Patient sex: F
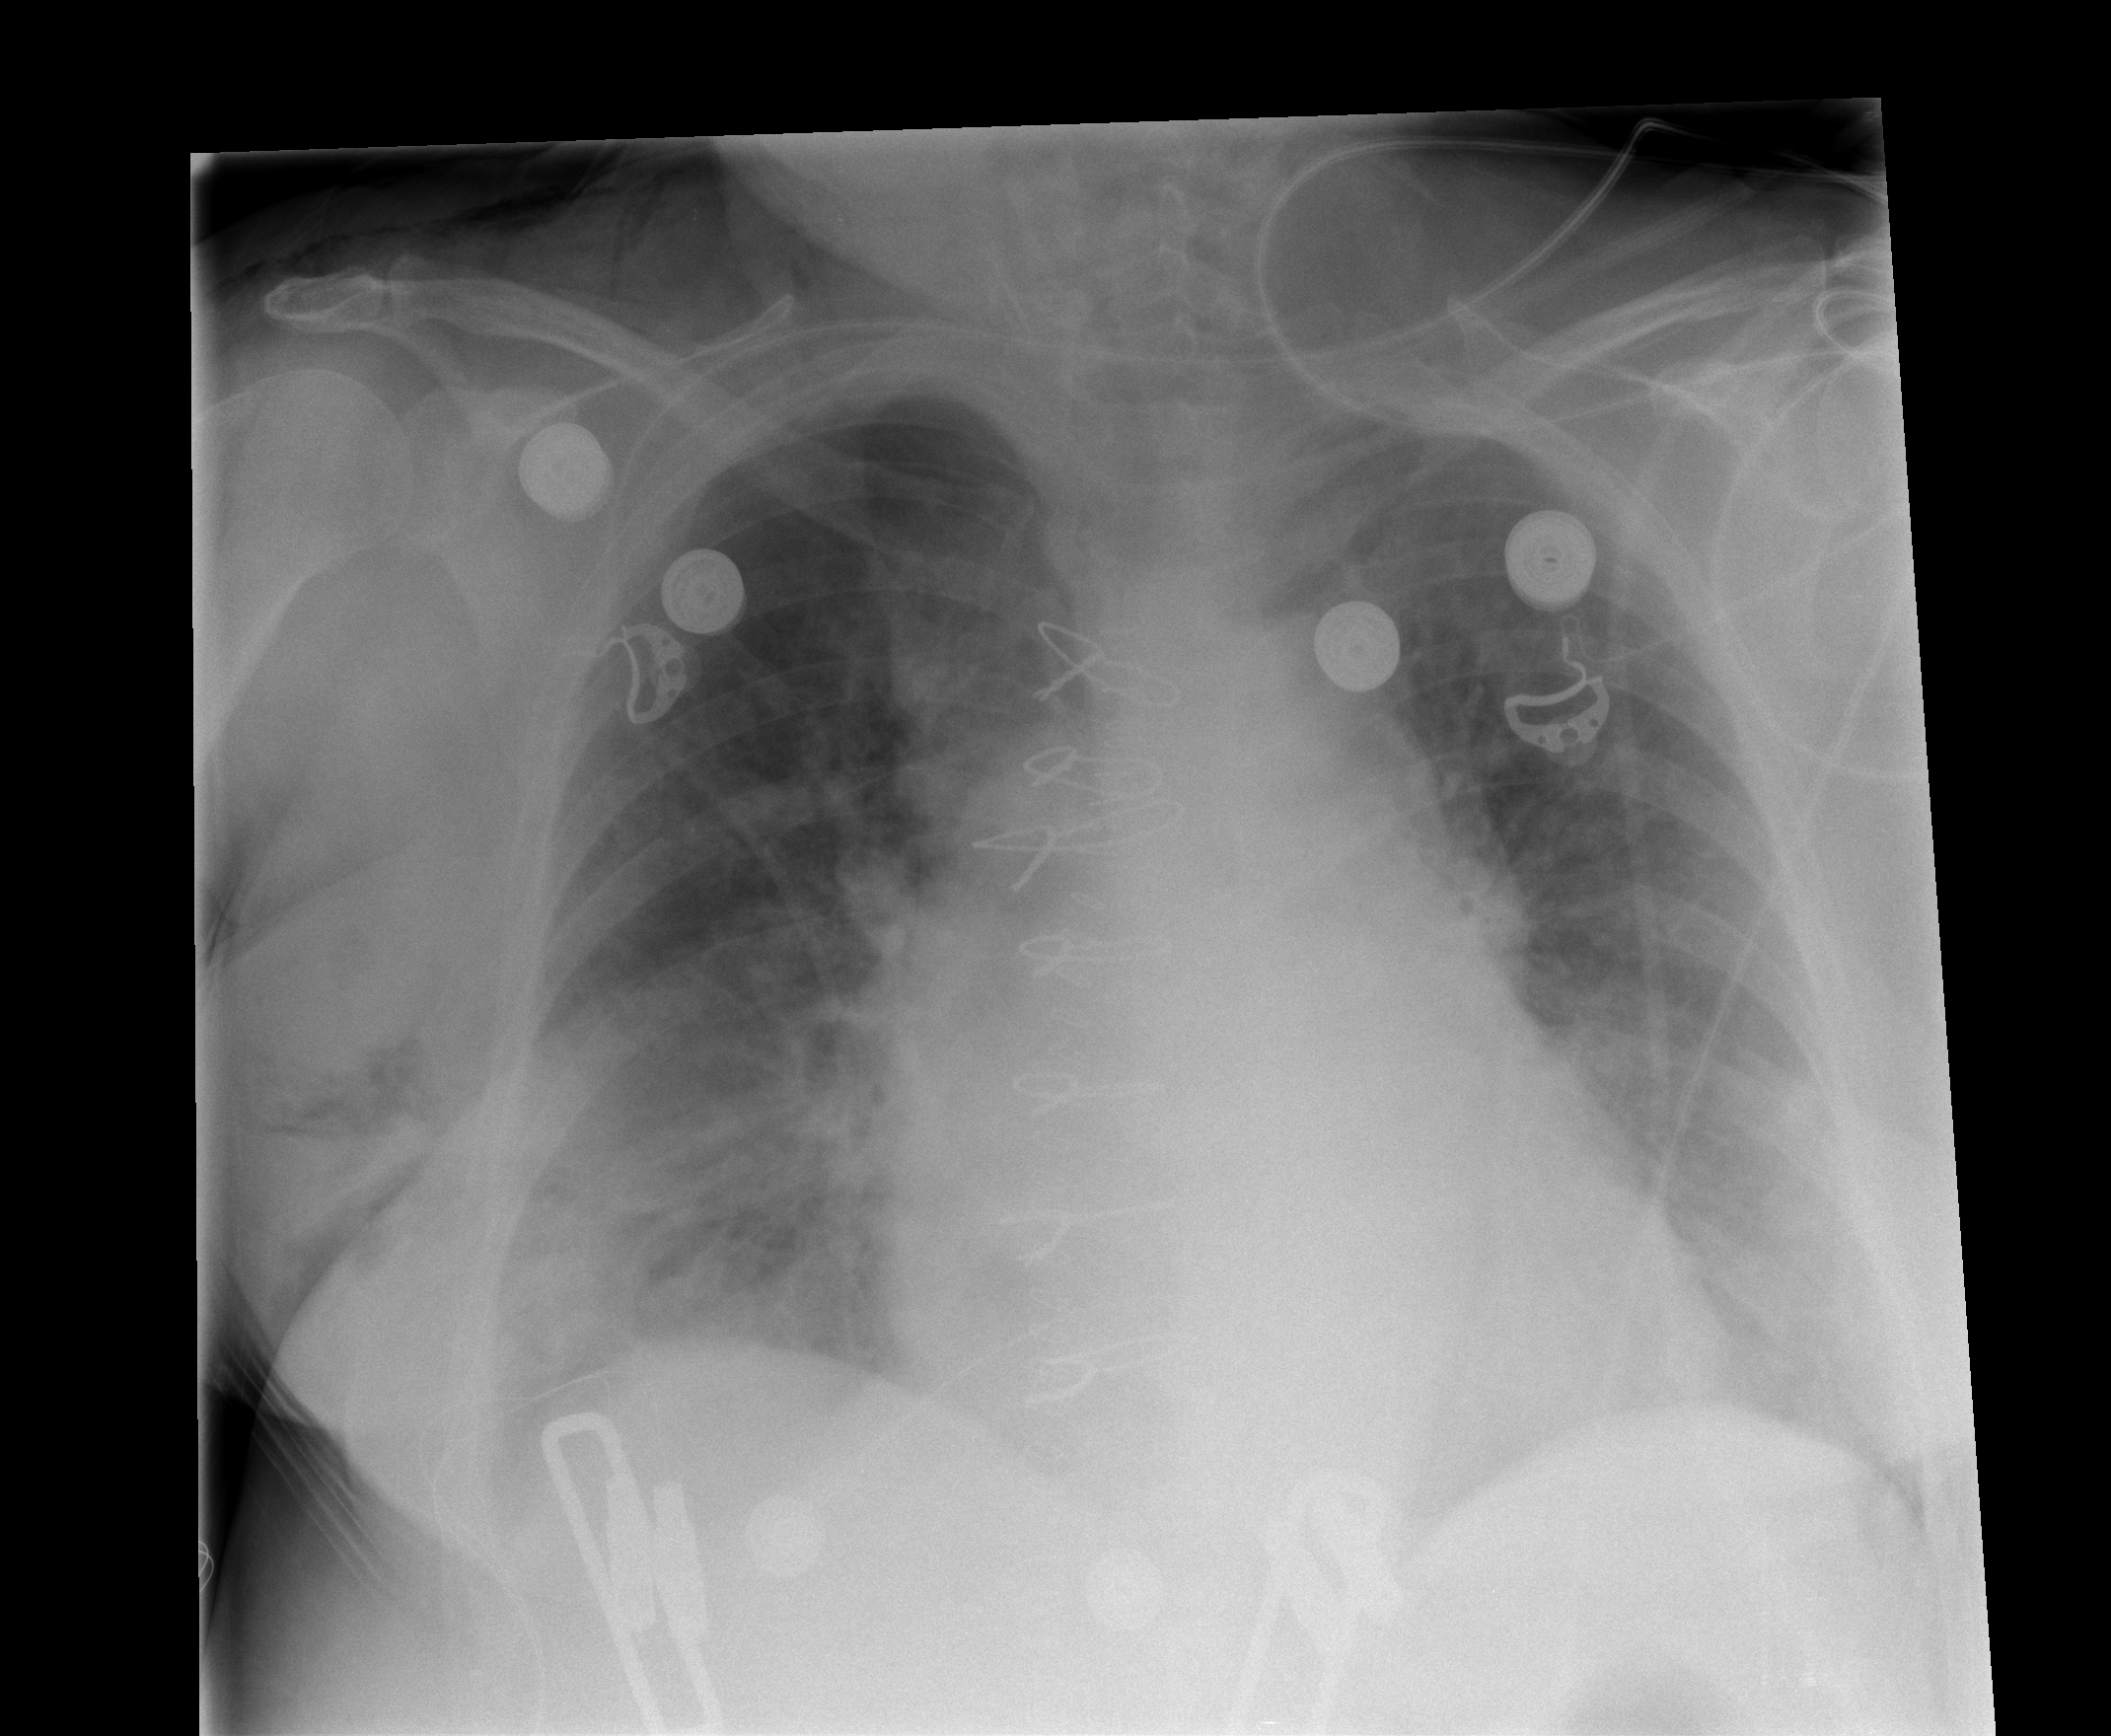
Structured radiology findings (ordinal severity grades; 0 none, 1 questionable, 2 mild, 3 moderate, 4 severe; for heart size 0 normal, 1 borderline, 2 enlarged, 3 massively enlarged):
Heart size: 1
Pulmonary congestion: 2
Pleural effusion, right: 0
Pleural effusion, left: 0
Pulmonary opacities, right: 2
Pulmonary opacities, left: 0
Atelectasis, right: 2
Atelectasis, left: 2